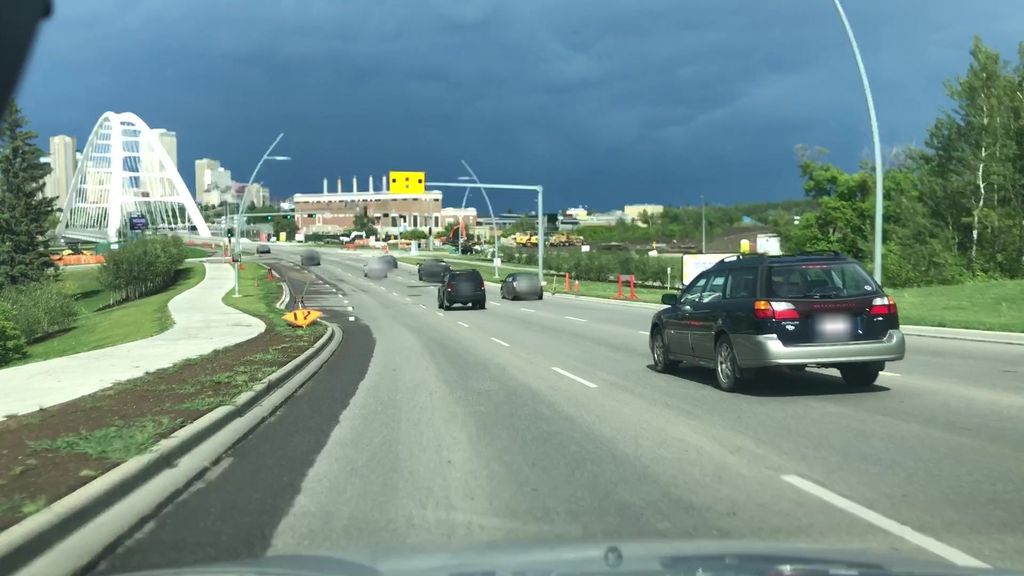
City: edmonton